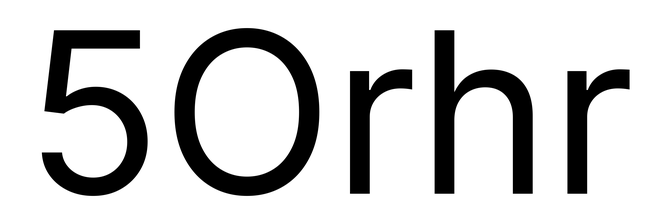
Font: Inter_Regular